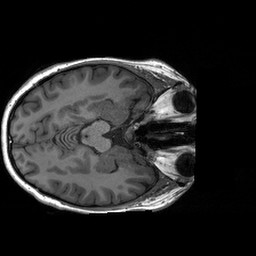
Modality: T1w
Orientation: axial
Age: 24
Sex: female
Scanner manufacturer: siemens
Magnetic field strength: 3 T
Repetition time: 2.3 s
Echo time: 0.00233 s